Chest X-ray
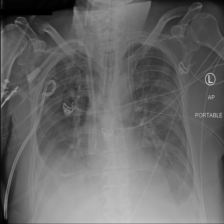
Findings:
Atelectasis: negative
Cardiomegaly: negative
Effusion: negative
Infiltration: negative
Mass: negative
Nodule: negative
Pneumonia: negative
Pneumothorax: negative
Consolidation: negative
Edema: negative
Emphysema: negative
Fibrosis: negative
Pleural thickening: negative
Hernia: negative